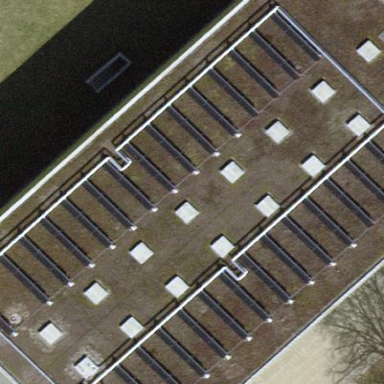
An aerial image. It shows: School building with flat roof.